Question: I trying to find out how to make an Web Browser using Python 3.8, but nothing works. Most of the tutorials or articles I find just opens links in Firefox (I use Firefox) using the webbrowser module. The rest of them use PyQt, which for some reason just doesn't work on my computer (I'm using Windows 10). When I import PyQt 'from PyQt5.QtGui import QApplication' it says 'ModuleNotFoundError: No module named 'PyQt5.QtGui''. I'm trying to make it simple, just an search bar for getting the urls and a place to display the webpage. Maybe something like this:

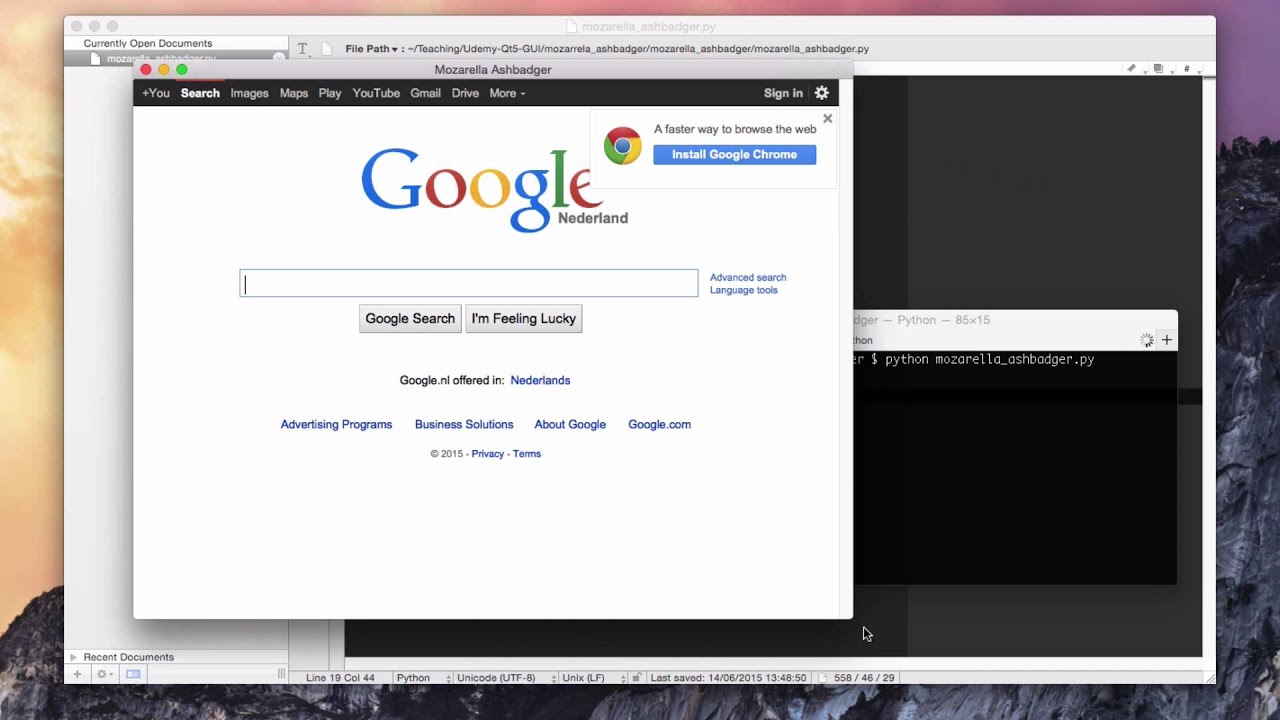
Answer: PyQt5 went through some changes in the last few years which might be causing your issues.
I have tested the following method recently as part of a package I recently made with a integrated webbrowser, so as of writing (October 2020) it will work.
First you need to also install an additional module 'PyQtWebEngine'. then the following code should open a single page.
'''
import sys
from PyQt5.QtCore import *
from PyQt5.QtWebEngineWidgets import *
from PyQt5.QtWidgets import QApplication
app = QApplication(sys.argv)
web = QWebEngineView()
web.load(QUrl("https://stackoverflow.com/"))
web.show()
sys.exit(app.exec_())
'''
Anything more than that will require some UI work, but it should be easier now that you have the web part of it handled.